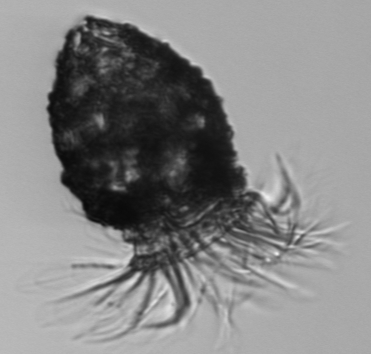
Label: Stenosemella_morphotype1